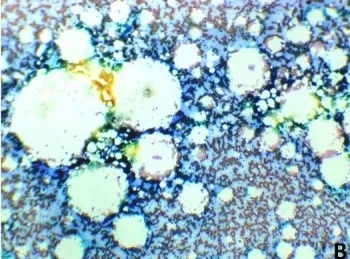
Showing hypocellularity, increased fat cells and reduced number of haemopoietic cells. There are no megakaryocytes and erythropoiesis is depressed.
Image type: pathology (immunostaining)